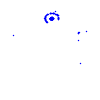
Particle: electron